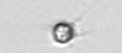
Label: Apedinella